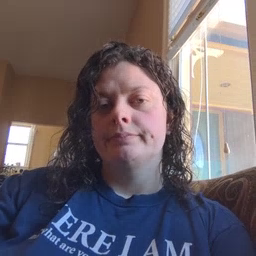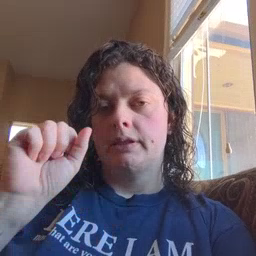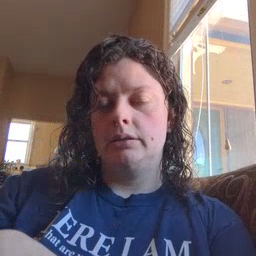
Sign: can